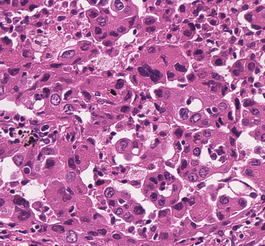
Tumor epithelial tissue: yes
Tumor-associated stroma tissue: no
Normal tissue: no